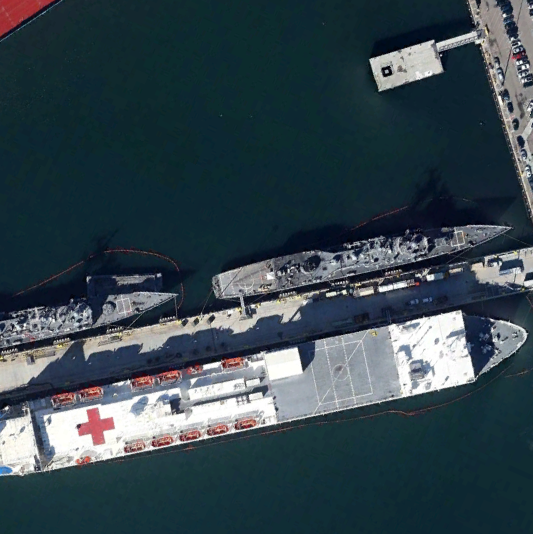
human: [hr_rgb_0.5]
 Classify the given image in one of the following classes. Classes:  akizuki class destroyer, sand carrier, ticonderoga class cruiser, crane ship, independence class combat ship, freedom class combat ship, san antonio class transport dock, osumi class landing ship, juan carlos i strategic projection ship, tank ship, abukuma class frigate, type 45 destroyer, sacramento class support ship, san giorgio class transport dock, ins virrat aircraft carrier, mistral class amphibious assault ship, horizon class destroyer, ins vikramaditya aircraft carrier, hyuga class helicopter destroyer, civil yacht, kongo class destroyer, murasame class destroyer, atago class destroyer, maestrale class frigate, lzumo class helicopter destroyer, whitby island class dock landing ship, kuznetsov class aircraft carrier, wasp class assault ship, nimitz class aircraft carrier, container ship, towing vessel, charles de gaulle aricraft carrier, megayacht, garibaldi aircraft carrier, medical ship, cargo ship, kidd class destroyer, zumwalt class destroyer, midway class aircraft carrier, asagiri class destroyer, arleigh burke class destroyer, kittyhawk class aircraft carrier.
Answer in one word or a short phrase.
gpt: Medical ship